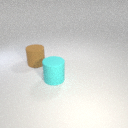
large brown rubber cylinder to the left of large cyan rubber cylinder